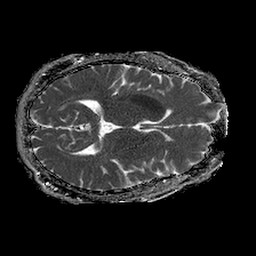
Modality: ADC
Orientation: axial
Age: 55
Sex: male
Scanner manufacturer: philips
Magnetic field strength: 1.5 T
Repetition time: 4.6 s
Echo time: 0.08517 s